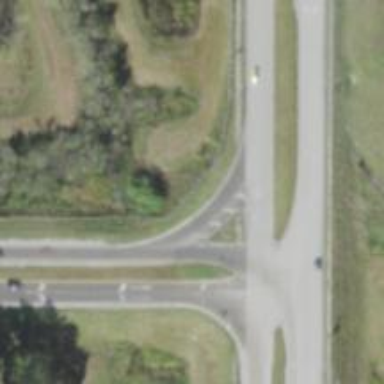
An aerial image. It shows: Unmarked crossing on the road.